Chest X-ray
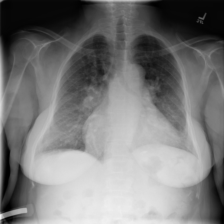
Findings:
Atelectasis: negative
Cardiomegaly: positive
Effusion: negative
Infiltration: positive
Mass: negative
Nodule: negative
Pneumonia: negative
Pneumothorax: negative
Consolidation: negative
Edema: negative
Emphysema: negative
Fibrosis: negative
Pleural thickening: negative
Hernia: negative